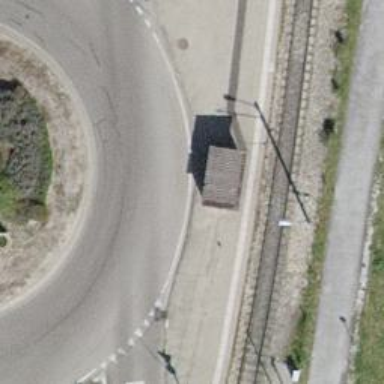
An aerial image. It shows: Railway station that also serves as public transport station.